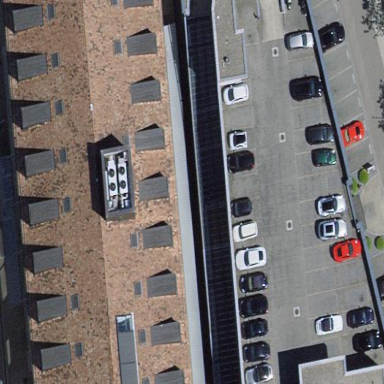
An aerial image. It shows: Multi-storey parking building.